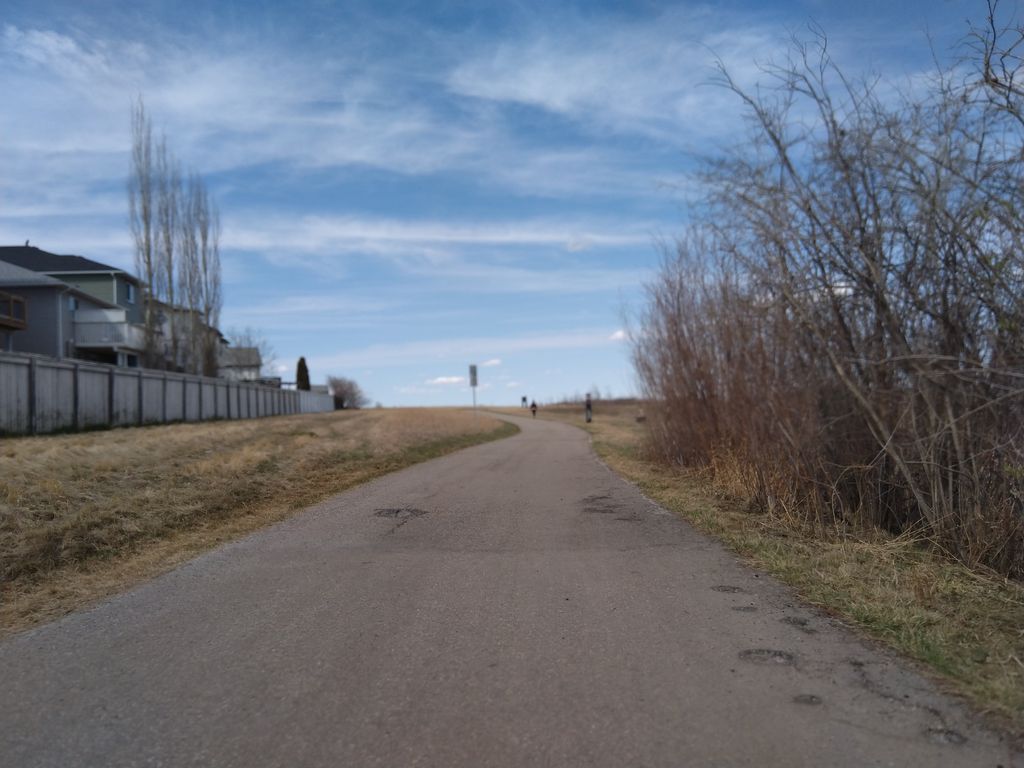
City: calgary